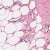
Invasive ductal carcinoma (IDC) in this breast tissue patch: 0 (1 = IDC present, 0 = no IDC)